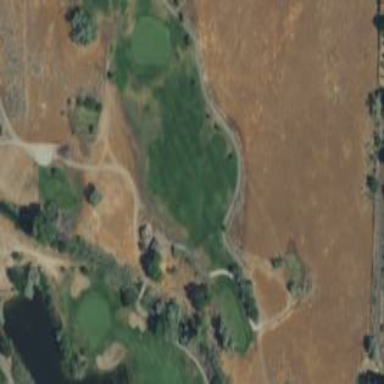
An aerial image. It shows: Rough area on grassy golf course.